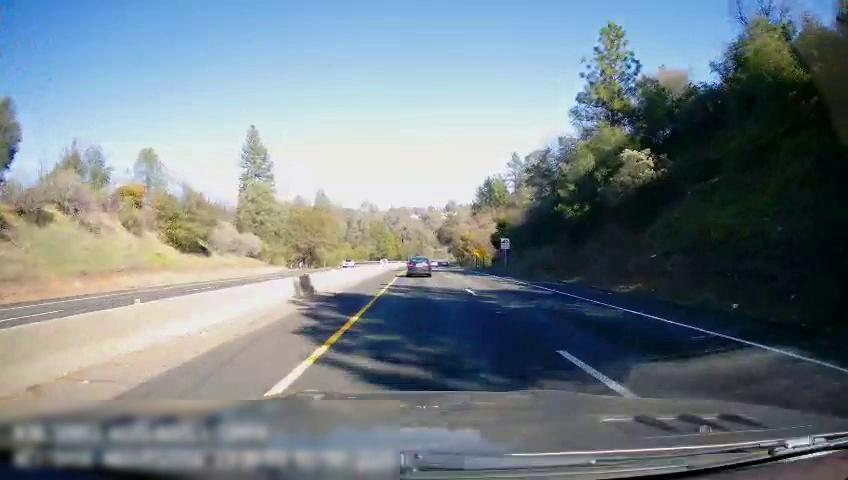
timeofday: Day
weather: Sunny
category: Drivable Space
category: Drivable Space
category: Vehicles | SUV
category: Vehicles | Car
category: Vehicles | SUV
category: Lanes | Current Lane
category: Lanes | Current Lane
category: Lanes | Alternate Lane
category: Lanes | Opposite Lane
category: Lanes | Opposite Lane
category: Traffic | Signs